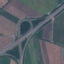
Label: Highway